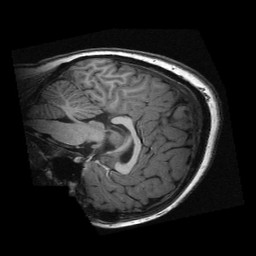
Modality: T1w
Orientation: sagittal
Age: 11
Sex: male
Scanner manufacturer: siemens
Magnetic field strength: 3 T
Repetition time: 2.3 s
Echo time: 0.00336 s